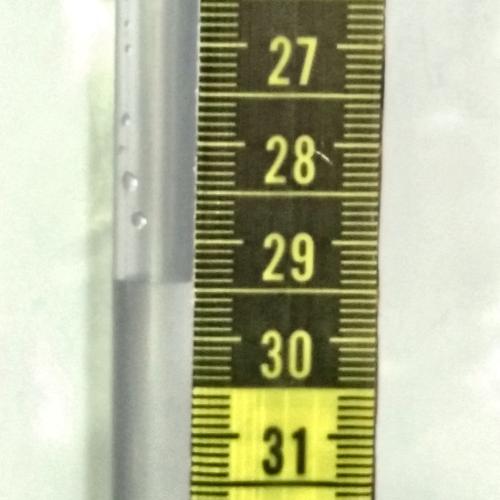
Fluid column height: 29.4 cm